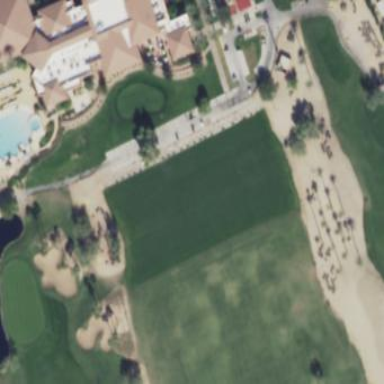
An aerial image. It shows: Driving range for golf practice.